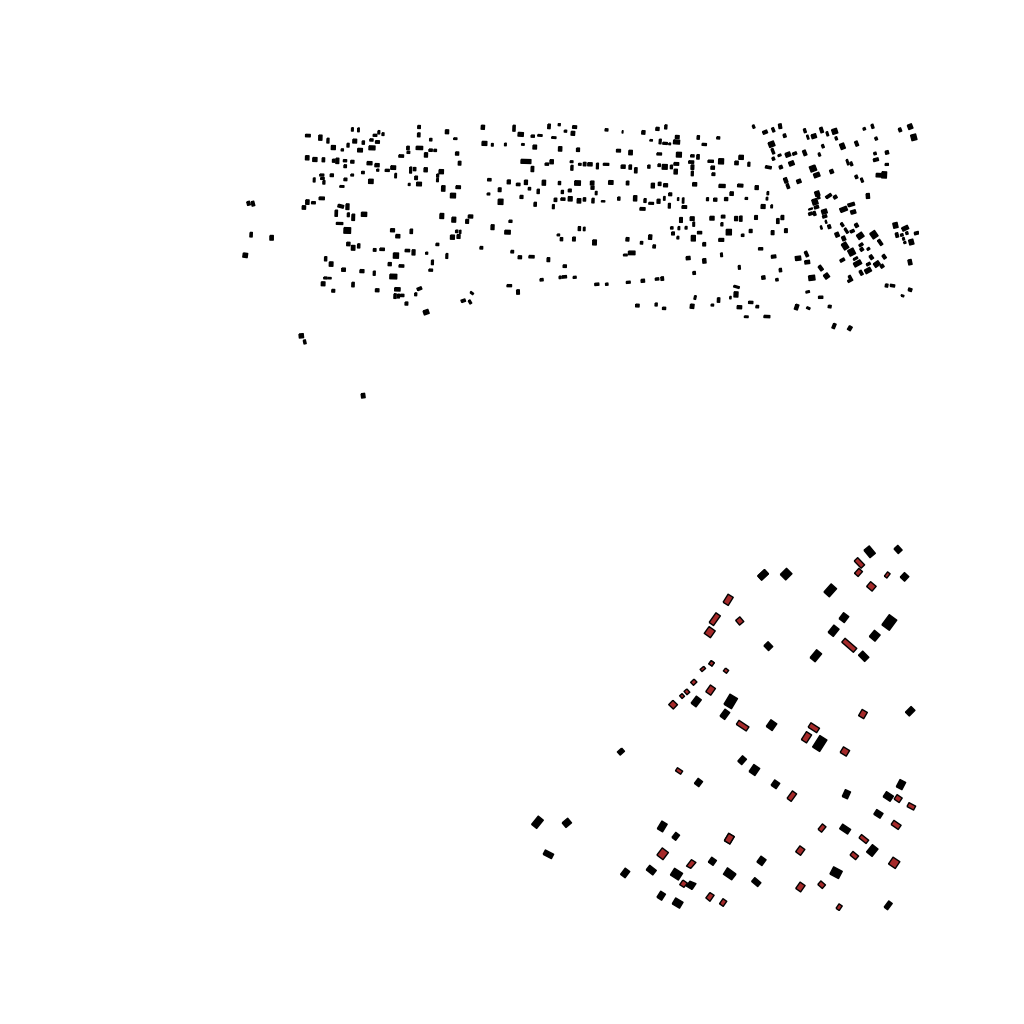
Tags: overhead vector_map, recreation, residential, individual_rise, density_3, Building, Facility, 1.0 km²